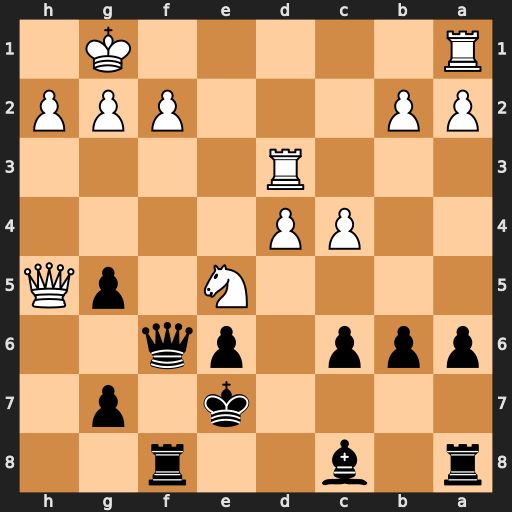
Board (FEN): r1b2r2/4k1p1/ppp1pq2/4N1pQ/2PP4/3R4/PP3PPP/R5K1
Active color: b
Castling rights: -
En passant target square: -
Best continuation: Qxf2+ Kh1 Qf1+ Rxf1 Rxf1#